五年级 · 解析几何
下面是某出租车的收费标准。

\begin{tabular}{|c|c|}
\hline 路程 & 收费标准 \\
\hline 3千米内 (含 3千米) & 8 元 \\
\hline 3千米以上 & 超过 3千米的部分, 每千米加收
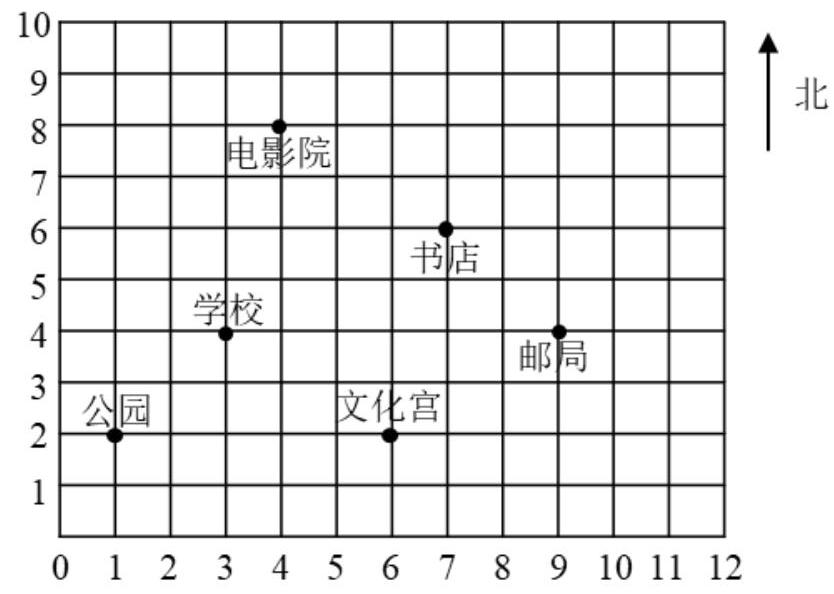
答案: (1) $8+(9-3) 	imes 1.6$$=8+6 	imes 1.6$$=8+9.6$$=17.6($ 元 $）$答: 李叔叔应付出租车费 17.6 元。(2) $(24-8) \div 1.6+3$$=16 \div 1.6+3$$=10+3$$=13$ (千米)答：王阿姨从公司到家是 13 千米。【点睛】本题主要考查了分段收费问题。明确超出部分的单价和 3 千米以内的收费不同。